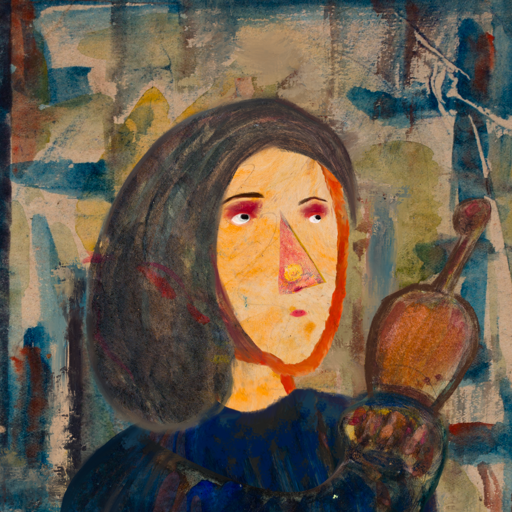
Background: Orphan, Head And Neck Side: Experience, Face Side: Irani, Bust: Pipe, Hair Side: Gypsy_Mother, Head Accessory: Blank, Second Necklace: Blank, Necklace: Blank, Baby: Blank